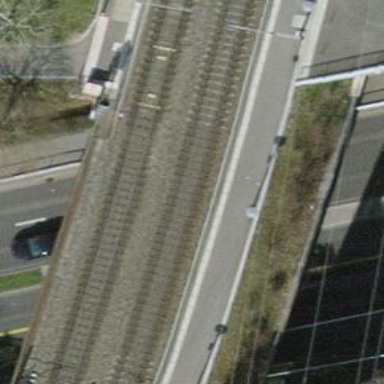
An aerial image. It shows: Bridge with beam structure.